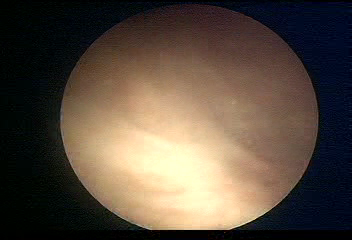
Modality: WLC
Class: Normal mucosa
Bladder cancer association: No